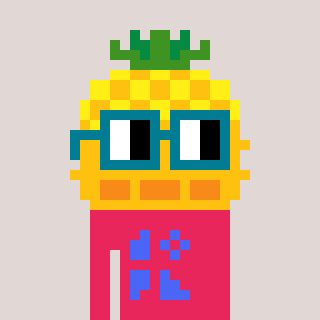
a pixel art character with square dark green glasses, a pineapple-shaped head and a redpinkish-colored body on a warm background